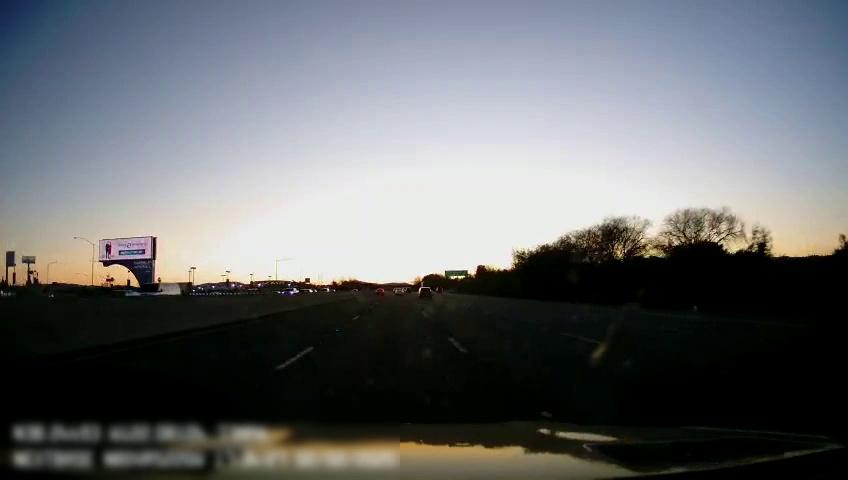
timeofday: Day
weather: Sunny
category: Drivable Space
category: Vehicles | SUV
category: Vehicles | Van
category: Vehicles | Car
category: Vehicles | Truck
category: Vehicles | Car
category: Lanes | Current Lane
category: Lanes | Alternate Lane
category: Lanes | Alternate Lane
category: Lanes | Current Lane
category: Lanes | Alternate Lane
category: Lanes | Alternate Lane
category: Traffic | Signs